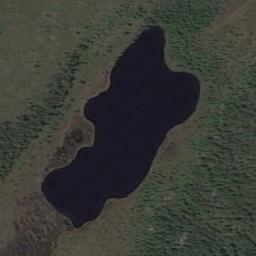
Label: lake